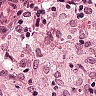
Metastatic tissue present: no